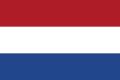
Flag of Netherlands